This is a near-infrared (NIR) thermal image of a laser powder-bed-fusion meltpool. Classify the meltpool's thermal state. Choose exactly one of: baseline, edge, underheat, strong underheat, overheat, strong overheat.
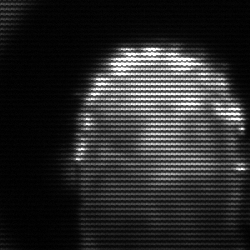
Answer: baseline